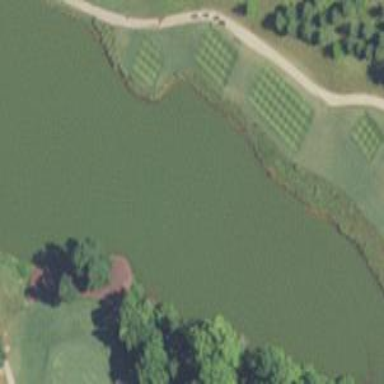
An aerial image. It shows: Water hazard on golf course.